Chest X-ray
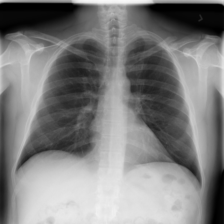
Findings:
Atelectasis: negative
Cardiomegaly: negative
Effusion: negative
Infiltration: negative
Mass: negative
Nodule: negative
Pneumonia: negative
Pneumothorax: negative
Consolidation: negative
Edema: negative
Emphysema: negative
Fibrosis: negative
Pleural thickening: negative
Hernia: negative